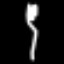
Label: fork